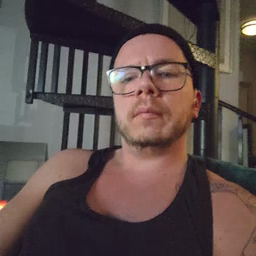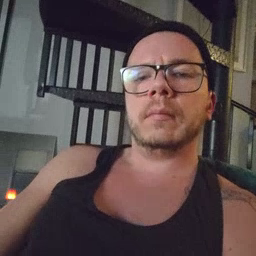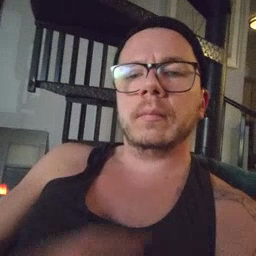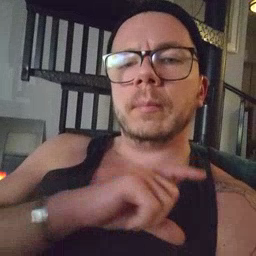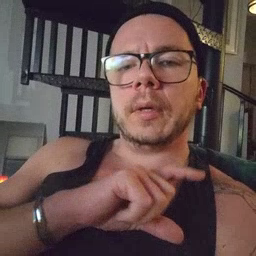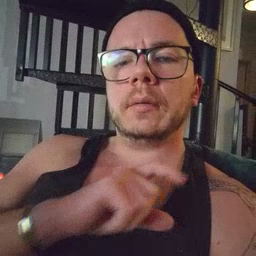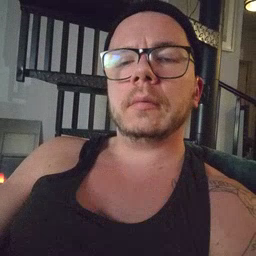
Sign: police